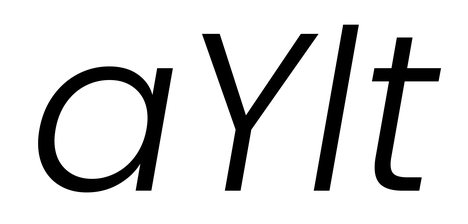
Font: Poppins-LightItalic